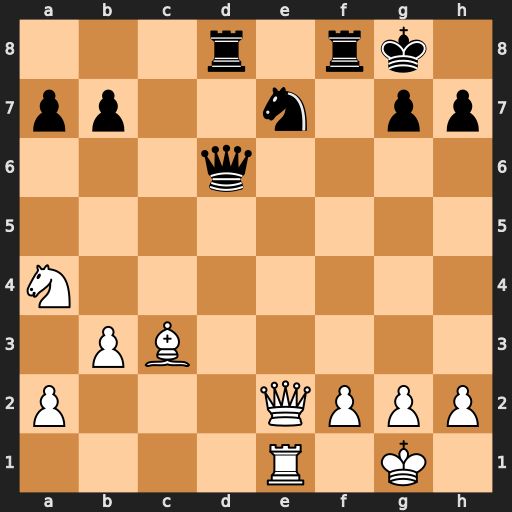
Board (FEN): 3r1rk1/pp2n1pp/3q4/8/N7/1PB5/P3QPPP/4R1K1
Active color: w
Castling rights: -
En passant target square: -
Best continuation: Qxe7 Qxe7 Rxe7